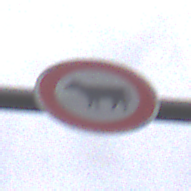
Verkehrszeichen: VerbotViehtrieb
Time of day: Midday
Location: Outdoor (Suburban)
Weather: Overcast
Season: NotSpecified
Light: Natural